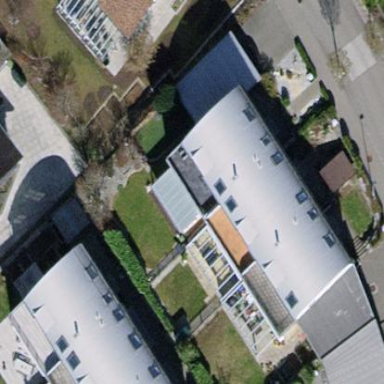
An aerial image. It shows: Terrace building with round-shaped roof.